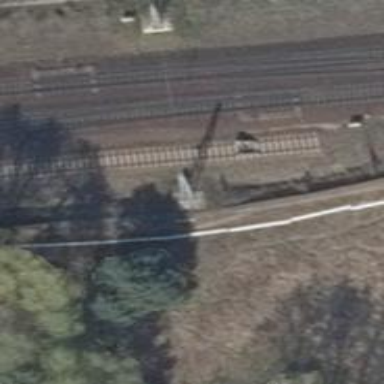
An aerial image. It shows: Railway yard used for servicing trains.